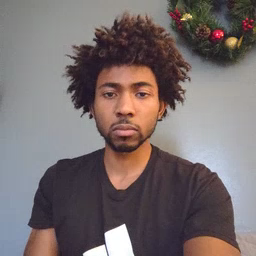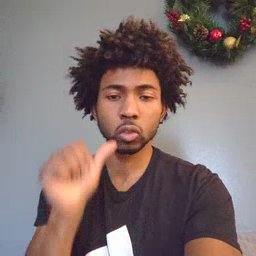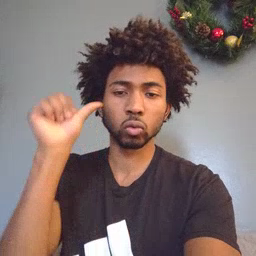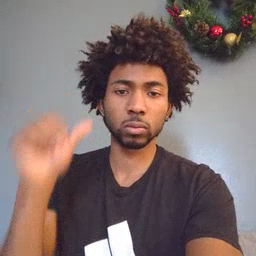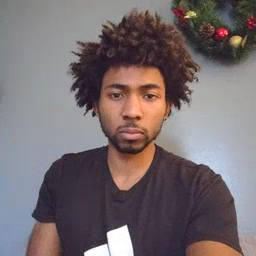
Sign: yesterday